Aerial crown-view tile of a tropical tree (Barro Colorado Island, Panama), acquired 20250124:
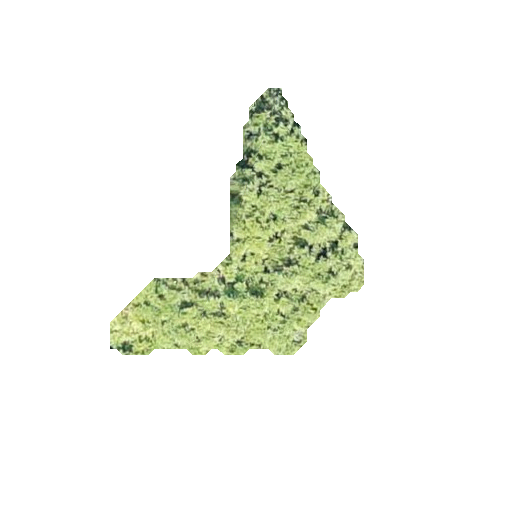
Species: Alseis blackiana
GBIF accepted scientific name: Alseis blackiana
Crown area: 46.6 m²